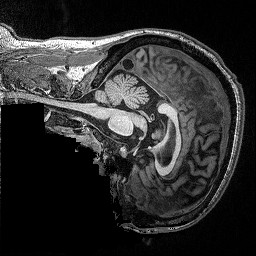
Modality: T1w
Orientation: sagittal
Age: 46
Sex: male
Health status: ill
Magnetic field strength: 3 T
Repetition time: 2.53 s
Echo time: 0.00331 s